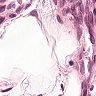
Metastatic tissue present: no